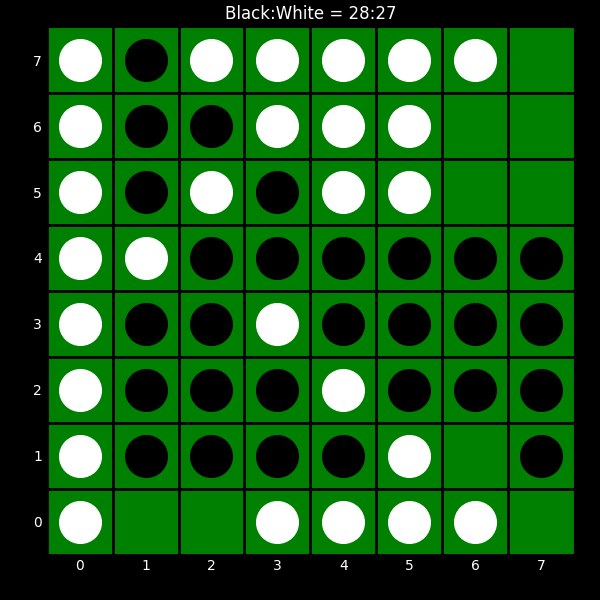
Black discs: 28
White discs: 27